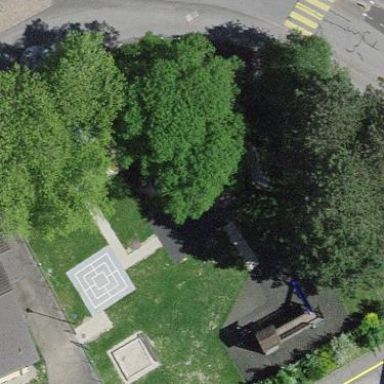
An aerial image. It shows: Park.